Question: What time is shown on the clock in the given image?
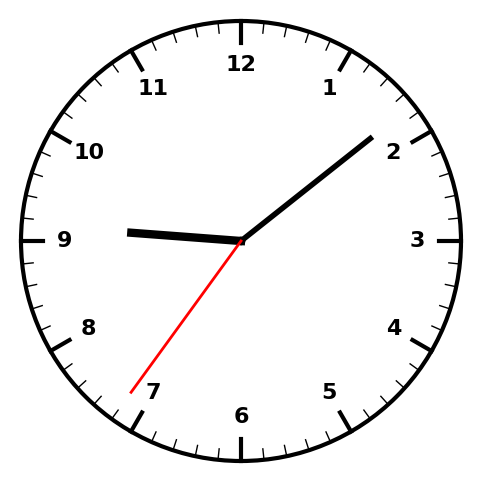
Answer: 09:08:36